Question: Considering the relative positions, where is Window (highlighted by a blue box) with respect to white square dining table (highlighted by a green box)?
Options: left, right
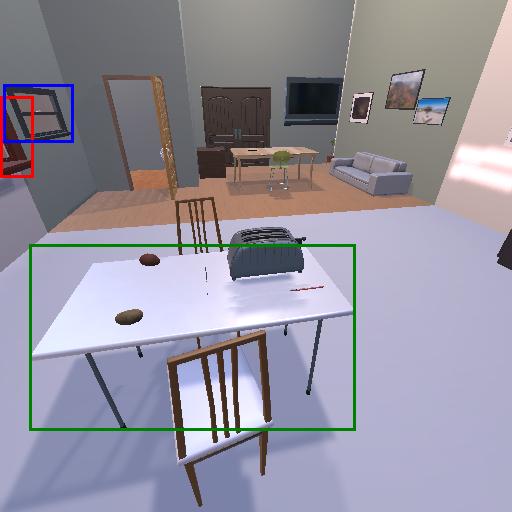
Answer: left